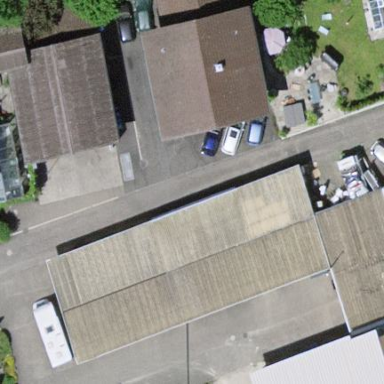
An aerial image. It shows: View of roof of building.